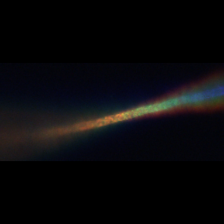
Taxon: Guinardia
Group: Diatoms